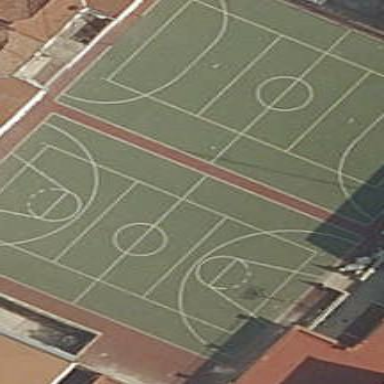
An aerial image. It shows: Soccer pitch for leisure land activities.